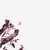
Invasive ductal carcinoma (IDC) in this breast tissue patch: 0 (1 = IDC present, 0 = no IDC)